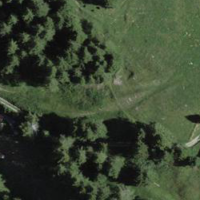
EUNIS habitat code: 23
Species observed at this site:
Eryngium alpinum